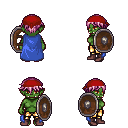
a pixel art fantasy rpg character, female body template, orc, green skin, blue cape, gold greaves, pink short bangs hairstyle, red bandana, maroon shoes, shield, four views (front, back, left, right), 2x2 character sprite sheet, small pixel art, hard edges, no anti-aliasing